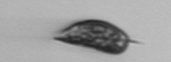
Label: Prorocentrum_triestinum